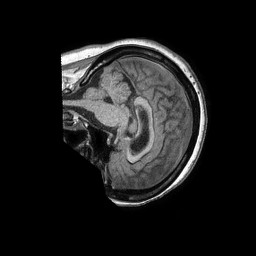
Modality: T1w
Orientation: sagittal
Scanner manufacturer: philips
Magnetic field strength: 1.5 T
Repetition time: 0.007755 s
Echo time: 0.003614 s